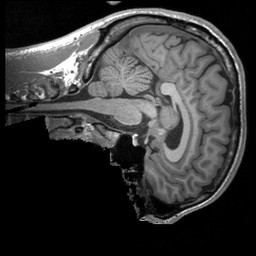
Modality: T1w
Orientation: sagittal
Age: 24
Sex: male
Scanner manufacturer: siemens
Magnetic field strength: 3 T
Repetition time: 1.9 s
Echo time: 0.00232 s